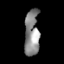
Tissue: lung
Cell type: Epithelial cells
Senescence score: 0.2137
Nuclear area (px): 661
Mean DAPI intensity: 139.455